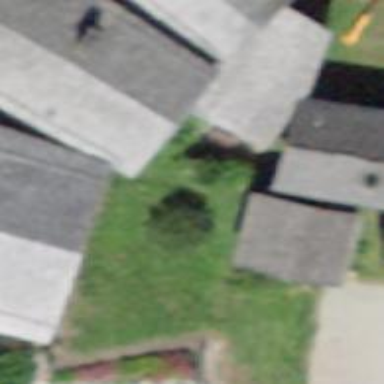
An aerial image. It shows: Building with tile roof.